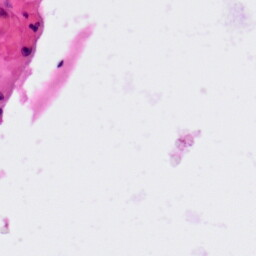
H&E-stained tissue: Colon